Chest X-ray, AP view. Patient: 31 years old, sex F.
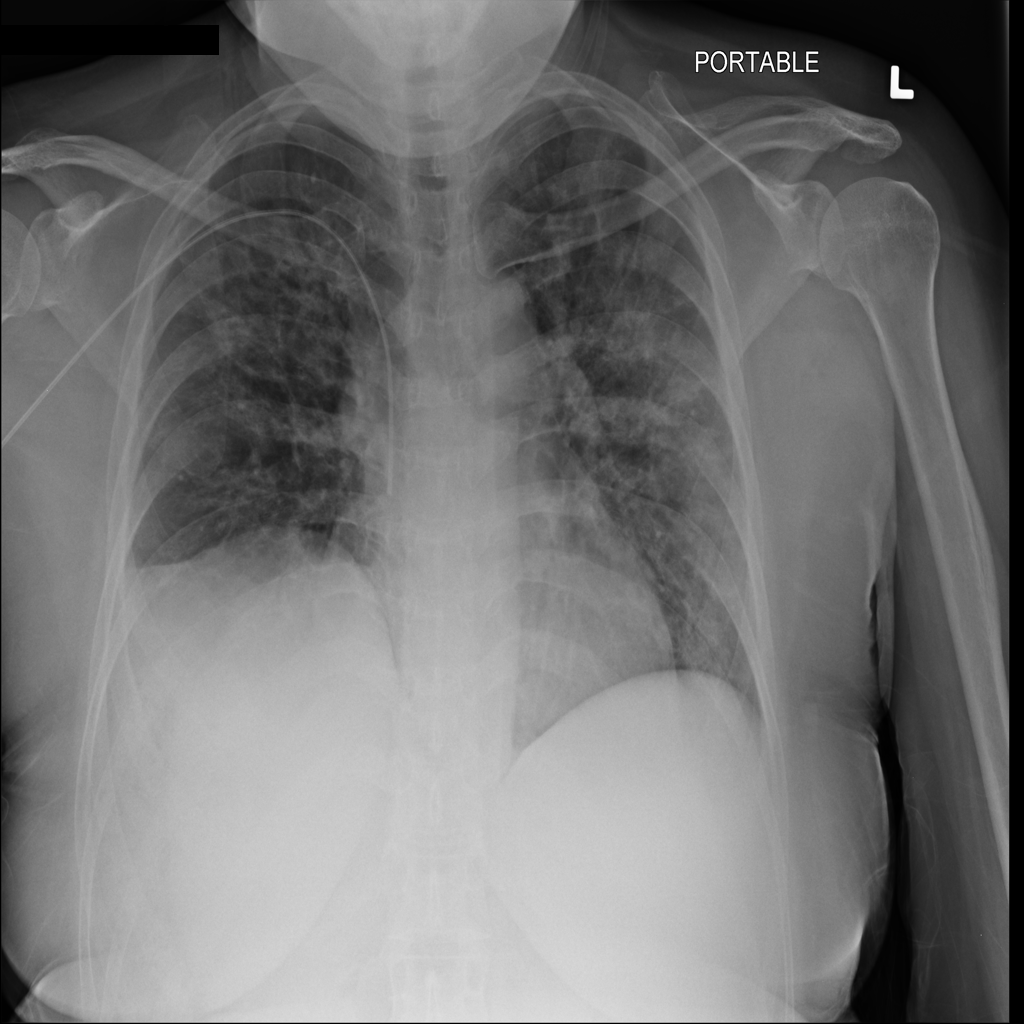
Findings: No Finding